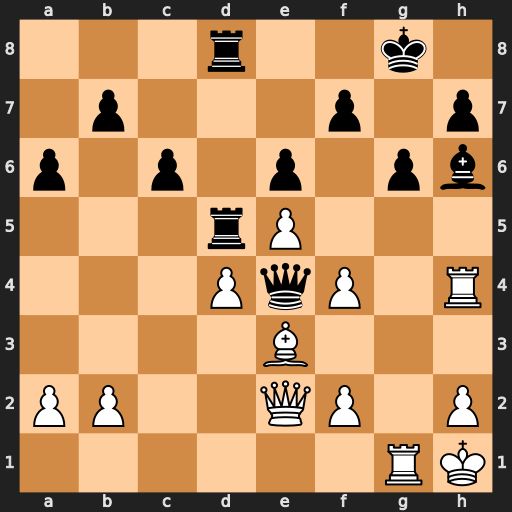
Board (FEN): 3r2k1/1p3p1p/p1p1p1pb/3rP3/3PqP1R/4B3/PP2QP1P/6RK
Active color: w
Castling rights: -
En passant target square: -
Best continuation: f3 Qf5 Rxh6